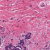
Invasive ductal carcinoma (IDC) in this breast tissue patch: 0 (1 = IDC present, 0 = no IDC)